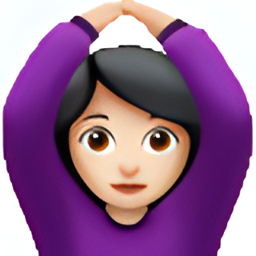
Name: face with ok gesture
Emoji: 🙆🏻
Group: People & Body
Sub-group: person-gesture